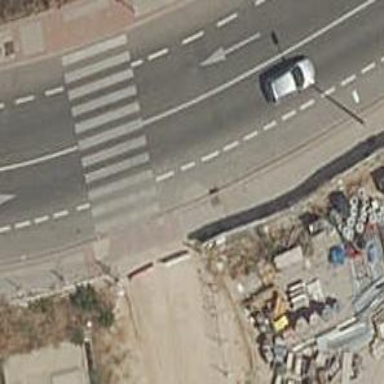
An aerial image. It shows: Sidewalk along the footway.